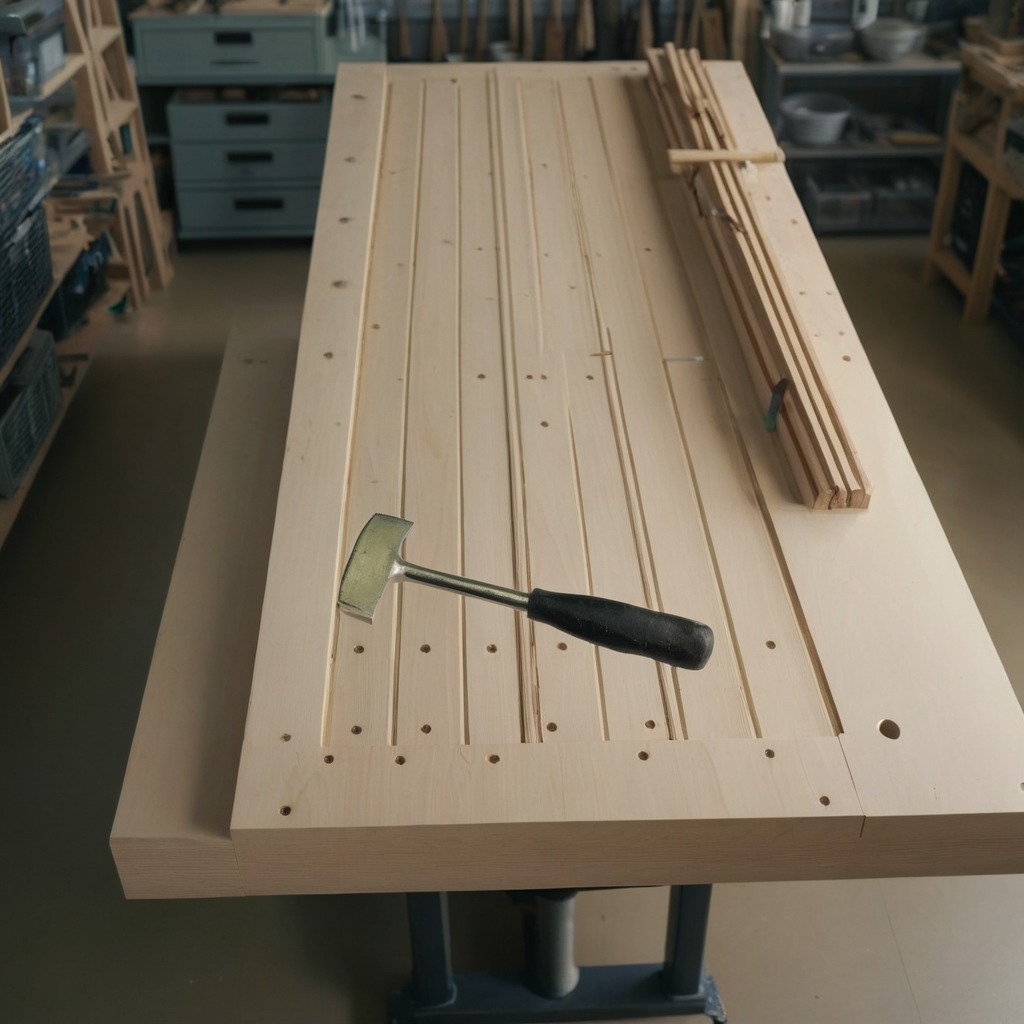
A hammer is lying on a workbench inside a coastal fishing gear workshop.